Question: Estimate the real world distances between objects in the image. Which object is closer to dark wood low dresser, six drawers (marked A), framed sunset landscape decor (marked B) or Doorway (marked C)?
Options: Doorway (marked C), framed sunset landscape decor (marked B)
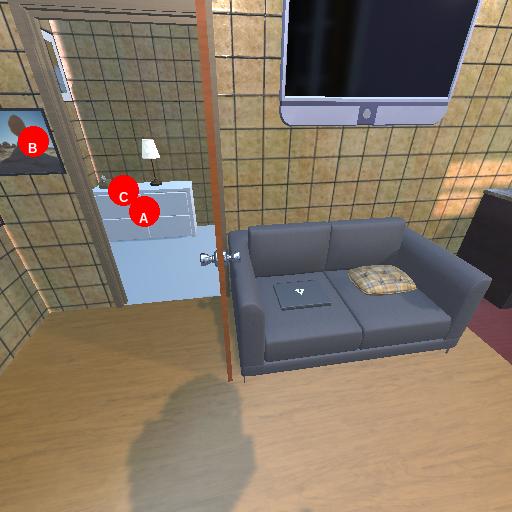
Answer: Doorway (marked C)